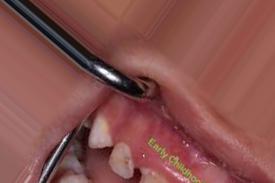
Condition: Caries